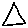
Label: triangle